九年级 · 画法几何学
已知 $A C \perp B C$ 于 $C, B C=a, C A=b, A B=c$, 下列选项中, $\odot O$ 的半径为 $\frac{a b}{a+b}$ 的是 ( )
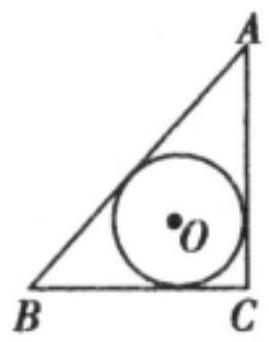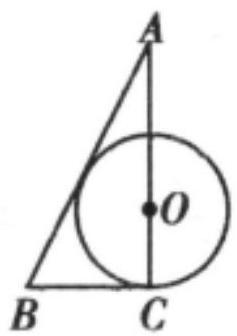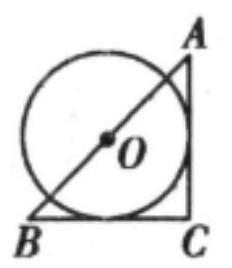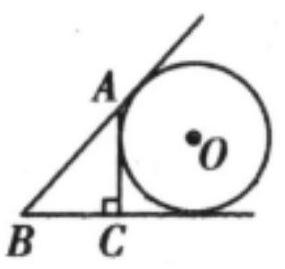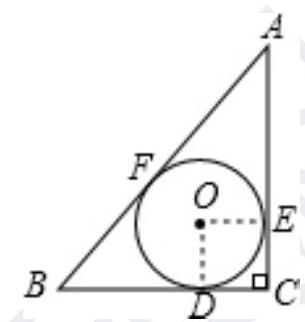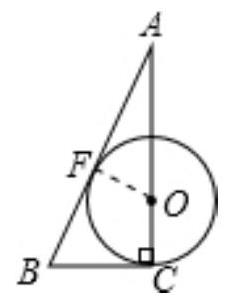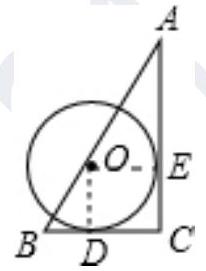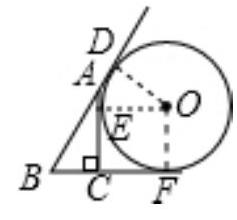
A.

B.

C.

D.

答案: C
解析: 【分析】

本题主要考查对正方形的性质和判定, 切线的性质, 全等三角形的性质和判定, 三角形的内切圆与内心, 解一元一次方程等知识点的理解和掌握, 能根据这些性质求出圆的半径是解此题的关键.连接 $O E 、 O D$, 根据 $A C 、 B C$ 分别切圆 $O$ 于 $E 、 D$, 得到 $\angle O E C=\angle O D C=\angle C=90^{\circ}$, 证出正方形 $O E C D$,
设圆 $O$ 的半径是 $r$, 证 $\triangle O D B \sim \triangle A E O$, 得出 $\frac{O E}{B D}=\frac{A E}{O D}$, 代入即可求出 $r=\frac{a b}{a+b}$; 设圆的半径是 $x$, 圆切 $A C$ 于 $E$, 切 $B C$ 于 $D$, 且 $A B$ 于 $F$, 同样得到正方形 $O E C D$, 根据 $a-x+b-x=c$, 求出 $x$ 即可;设圆切 $A B$ 于 $F$, 圆的半径是 $y$, 连接 $O F$, 则 $\triangle B C A \sim \triangle O F A$ 得出 $\frac{O F}{B C}=\frac{A O}{A B}$, 代入求出 $y$ 即可

【解答】

解: $A$. 设圆的半径是 $x$, 圆切 $A C$ 于 $E$, 切 $B C$ 于 $D$, 切 $A B$ 于 $F$, 如图(1)同样得到正方形 $O E C D, A E=A F$,

$B D=B F$, 则 $a-x+b-x=c$, 求出 $x=\frac{a+b-c}{2}$, 故本选项错误;

B. 设圆切 $A B$ 于 $F$, 圆的半径是 $y$, 连接 $O F$, 如图 $(2)$,

则 $\triangle B C A \sim \triangle O F A, \therefore \frac{O F}{B C}=\frac{A O}{A B}$,

$\therefore \frac{y}{a}=\frac{b-y}{c}$, 解得: $y=\frac{a b}{a+c}$, 故本选项错误;

$C$. 连接 $O E 、 O D$,

$\because A C 、 B C$ 分别切圆 $O$ 于 $E 、 D$,

$\therefore \angle O E C=\angle O D C=\angle C=90^{\circ}$,

$\because O E=O D$,

$\therefore$ 四边形 $O E C D$ 是正方形,

$\therefore O E=E C=C D=O D$,
设圆 $O$ 的半径是 $r$,

$\because O E / / B C, \therefore \angle A O E=\angle B$,

$\because \angle A E O=\angle O D B$,

$\therefore \triangle O D B \sim \triangle A E O$,

$\therefore \frac{O E}{B D}=\frac{A E}{O D}, \frac{r}{a-r}=\frac{b-r}{r}$,

解得: $r=\frac{a b}{a+b}$, 故本选项正确;

$D$. 从上至下三个切点依次为 $D, E, F$; 并设圆的半径为 $x$;

连接 $O D 、 O E 、 O F$,

容易知道 $B D=B F$, 所以 $A D=B D-B A=B F-B A=a+x-c$;

又 $\because b-x=A E=A D=a+x-c$; 所以 $x=\frac{b+c-a}{2}$, 故本选项错误.

故选 $C$.